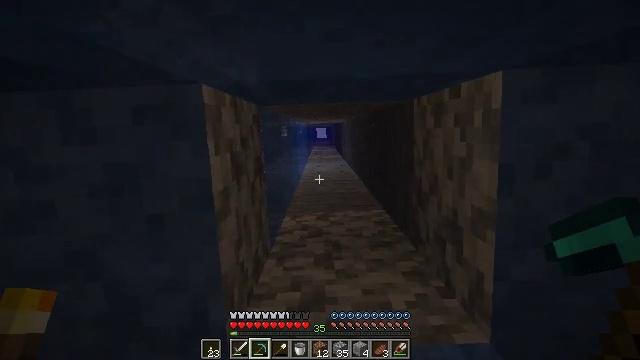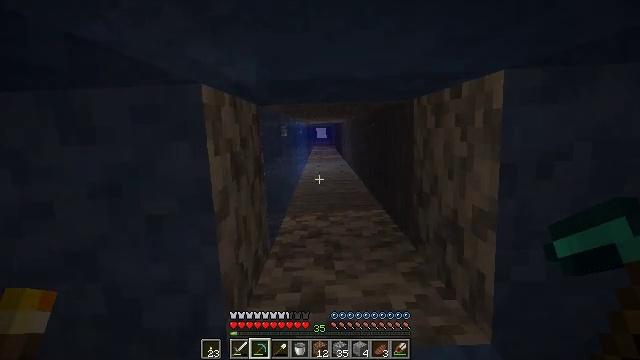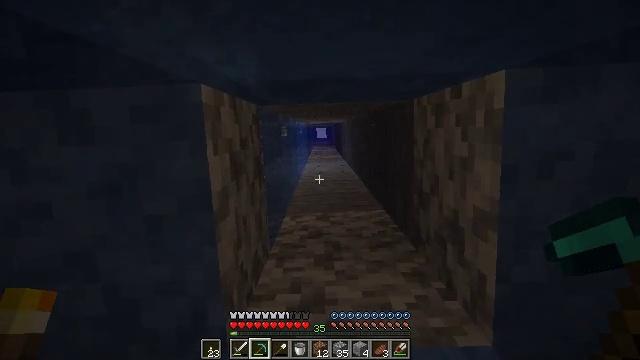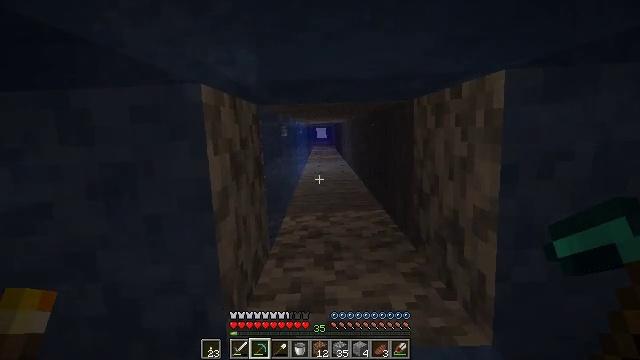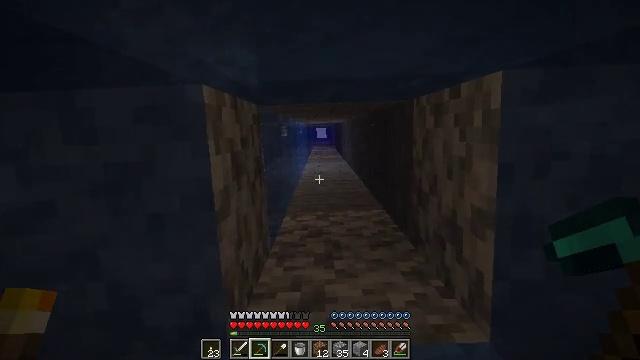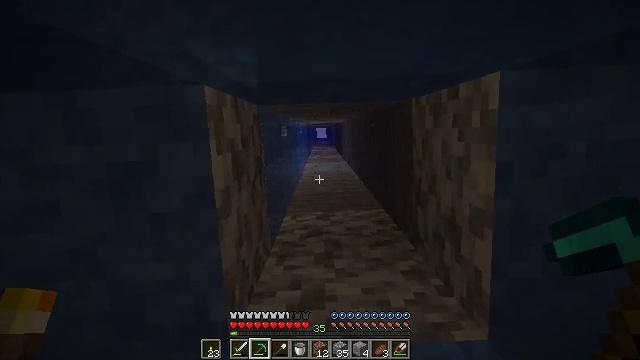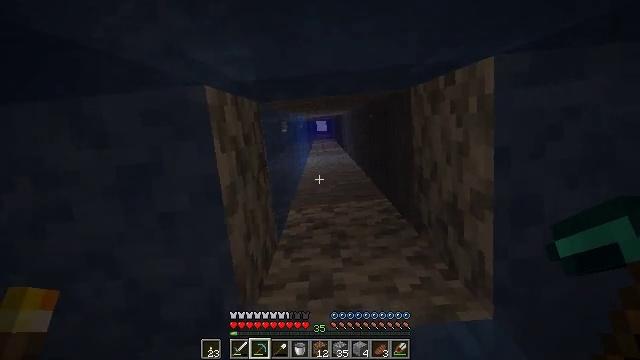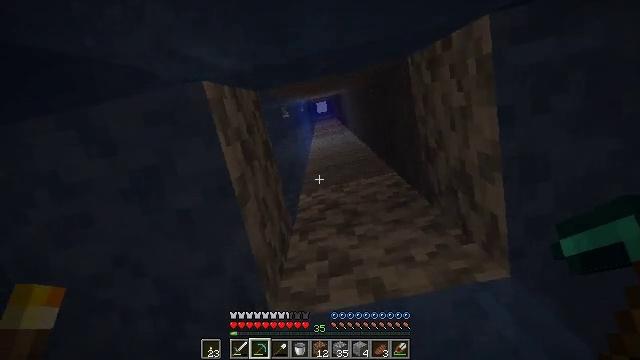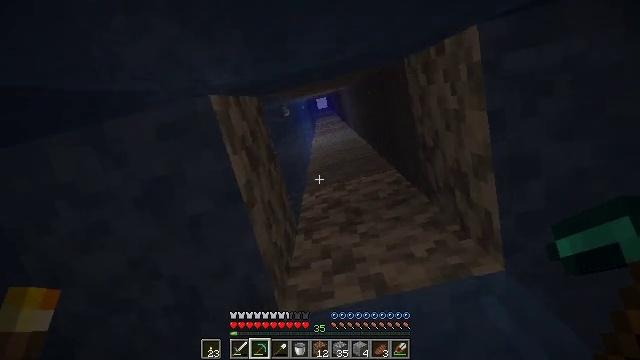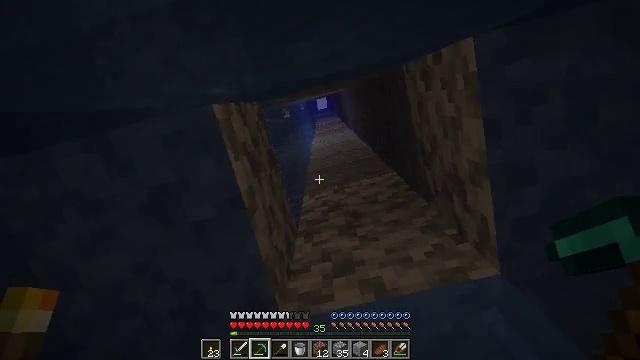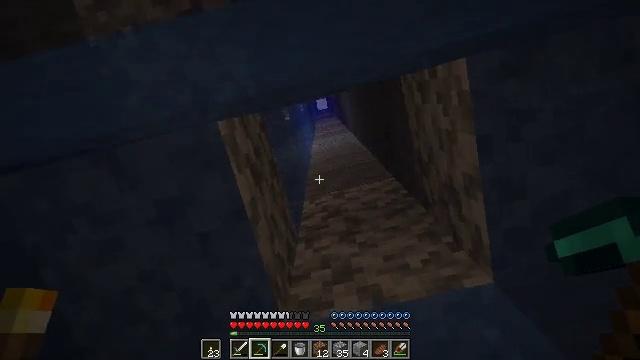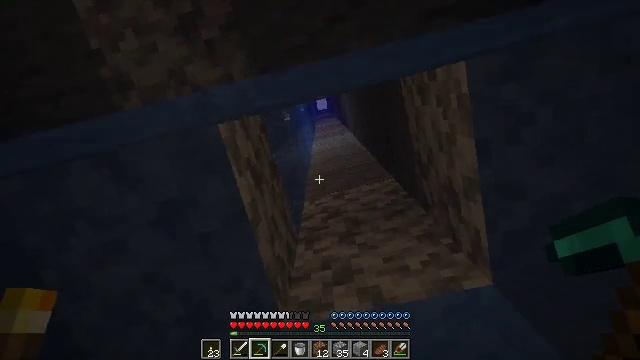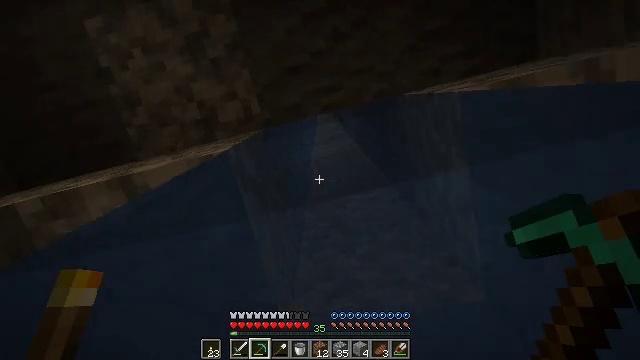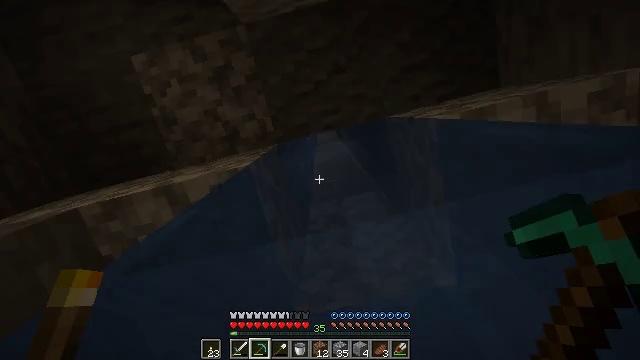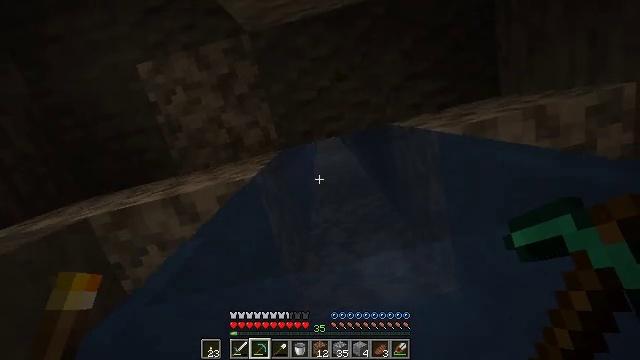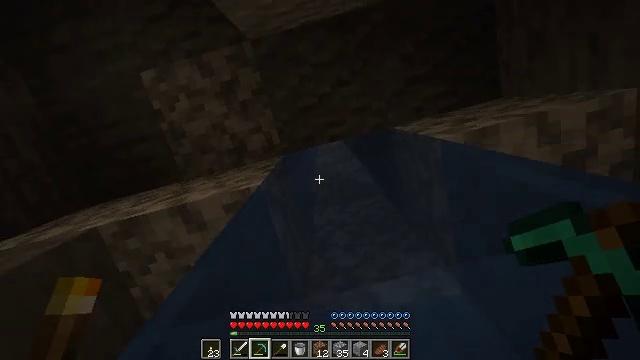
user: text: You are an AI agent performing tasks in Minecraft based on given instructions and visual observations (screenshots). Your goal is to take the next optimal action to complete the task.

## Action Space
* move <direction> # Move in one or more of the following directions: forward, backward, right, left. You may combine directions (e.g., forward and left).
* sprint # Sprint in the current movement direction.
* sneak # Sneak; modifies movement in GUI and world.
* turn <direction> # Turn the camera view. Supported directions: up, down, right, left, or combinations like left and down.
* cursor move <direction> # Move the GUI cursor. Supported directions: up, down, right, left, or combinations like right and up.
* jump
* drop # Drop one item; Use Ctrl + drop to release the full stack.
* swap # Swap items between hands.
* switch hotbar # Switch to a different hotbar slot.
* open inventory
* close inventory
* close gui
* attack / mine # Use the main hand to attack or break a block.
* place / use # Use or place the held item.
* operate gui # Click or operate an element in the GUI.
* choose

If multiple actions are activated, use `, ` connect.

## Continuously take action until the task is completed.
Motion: motion action
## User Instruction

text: Break the diorite block.
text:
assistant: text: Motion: no_op
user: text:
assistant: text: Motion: no_op
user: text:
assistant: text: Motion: no_op
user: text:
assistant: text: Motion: no_op
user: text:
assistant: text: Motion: no_op
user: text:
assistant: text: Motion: turn left and down
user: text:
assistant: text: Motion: move back, turn left and down
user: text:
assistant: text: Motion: move back, turn left
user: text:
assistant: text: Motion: move back
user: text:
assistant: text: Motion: move back
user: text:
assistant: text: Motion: move back
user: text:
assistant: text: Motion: move back and move left
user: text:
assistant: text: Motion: move back and move left
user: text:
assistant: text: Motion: move back and move left
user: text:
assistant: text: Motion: no_op
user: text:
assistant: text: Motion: turn left and down
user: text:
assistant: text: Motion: turn left and down
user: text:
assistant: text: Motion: turn left and down
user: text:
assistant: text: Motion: turn left and down
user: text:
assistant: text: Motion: no_op
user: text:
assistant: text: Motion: no_op
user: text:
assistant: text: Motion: no_op
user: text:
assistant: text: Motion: turn left and down
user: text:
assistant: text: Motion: turn left and down
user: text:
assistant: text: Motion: turn left
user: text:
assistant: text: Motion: turn left, attack / mine
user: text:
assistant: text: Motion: attack / mine
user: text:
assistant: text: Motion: attack / mine
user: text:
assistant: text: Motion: attack / mine
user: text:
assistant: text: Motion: attack / mine